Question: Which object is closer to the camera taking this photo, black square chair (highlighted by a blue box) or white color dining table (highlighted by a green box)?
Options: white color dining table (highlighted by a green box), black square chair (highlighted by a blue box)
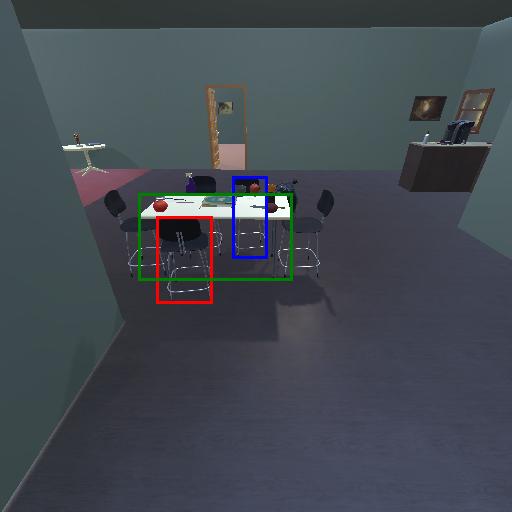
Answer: white color dining table (highlighted by a green box)